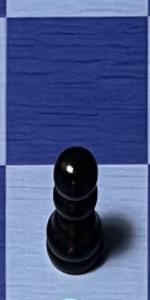
Label: Pawn_Black